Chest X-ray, AP view. Patient: 42 years old, sex M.
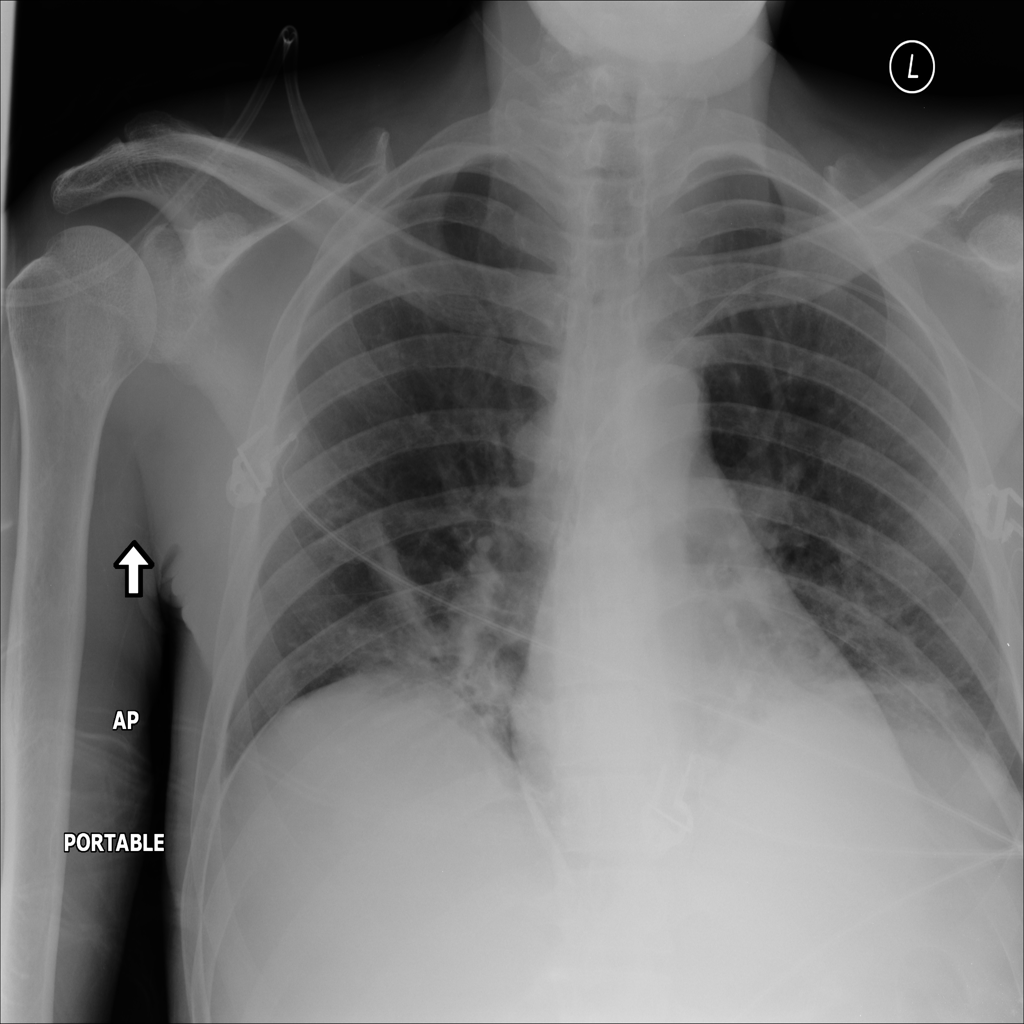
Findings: No Finding